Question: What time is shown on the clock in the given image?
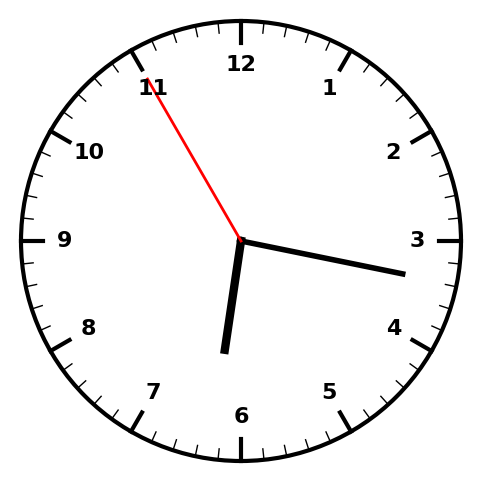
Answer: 06:16:55